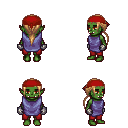
a pixel art fantasy rpg character, female body template, orc, green skin, chain tabard jacket, red pants, light blonde ponytail hairstyle, red bandana, metal gloves, four views (front, back, left, right), 2x2 character sprite sheet, small pixel art, hard edges, no anti-aliasing